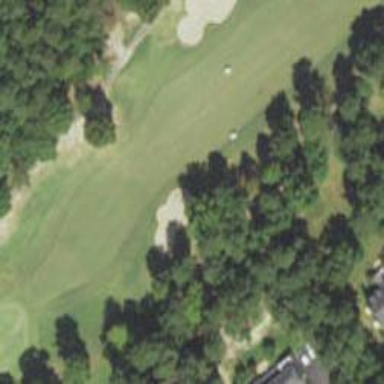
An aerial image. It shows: Golf fairway in the image.